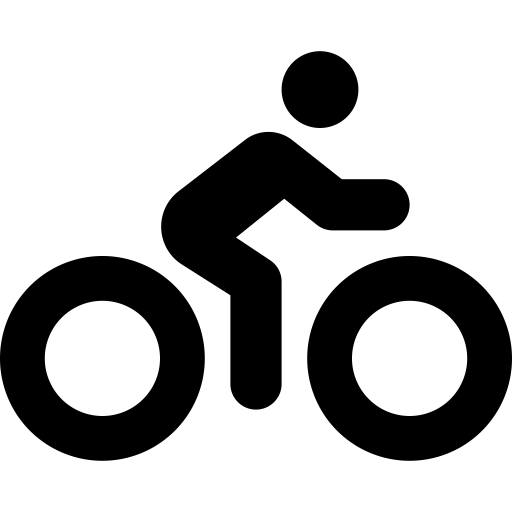
Tags: icon, FontAwesome, fa-icon, solid, person, biking